Field crop: tomato
Growth stage: 1
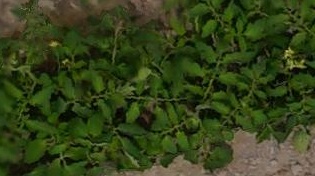
Species: tomato